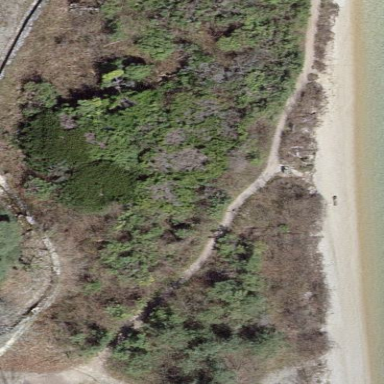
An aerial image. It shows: Beautiful beach with natural surroundings.